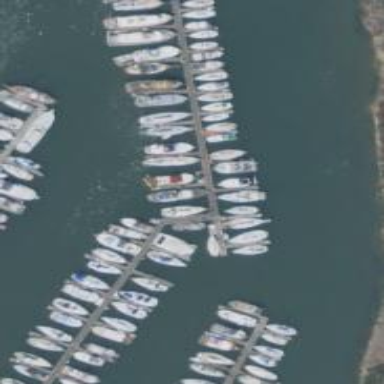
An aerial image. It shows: Man-made pier.